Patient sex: M
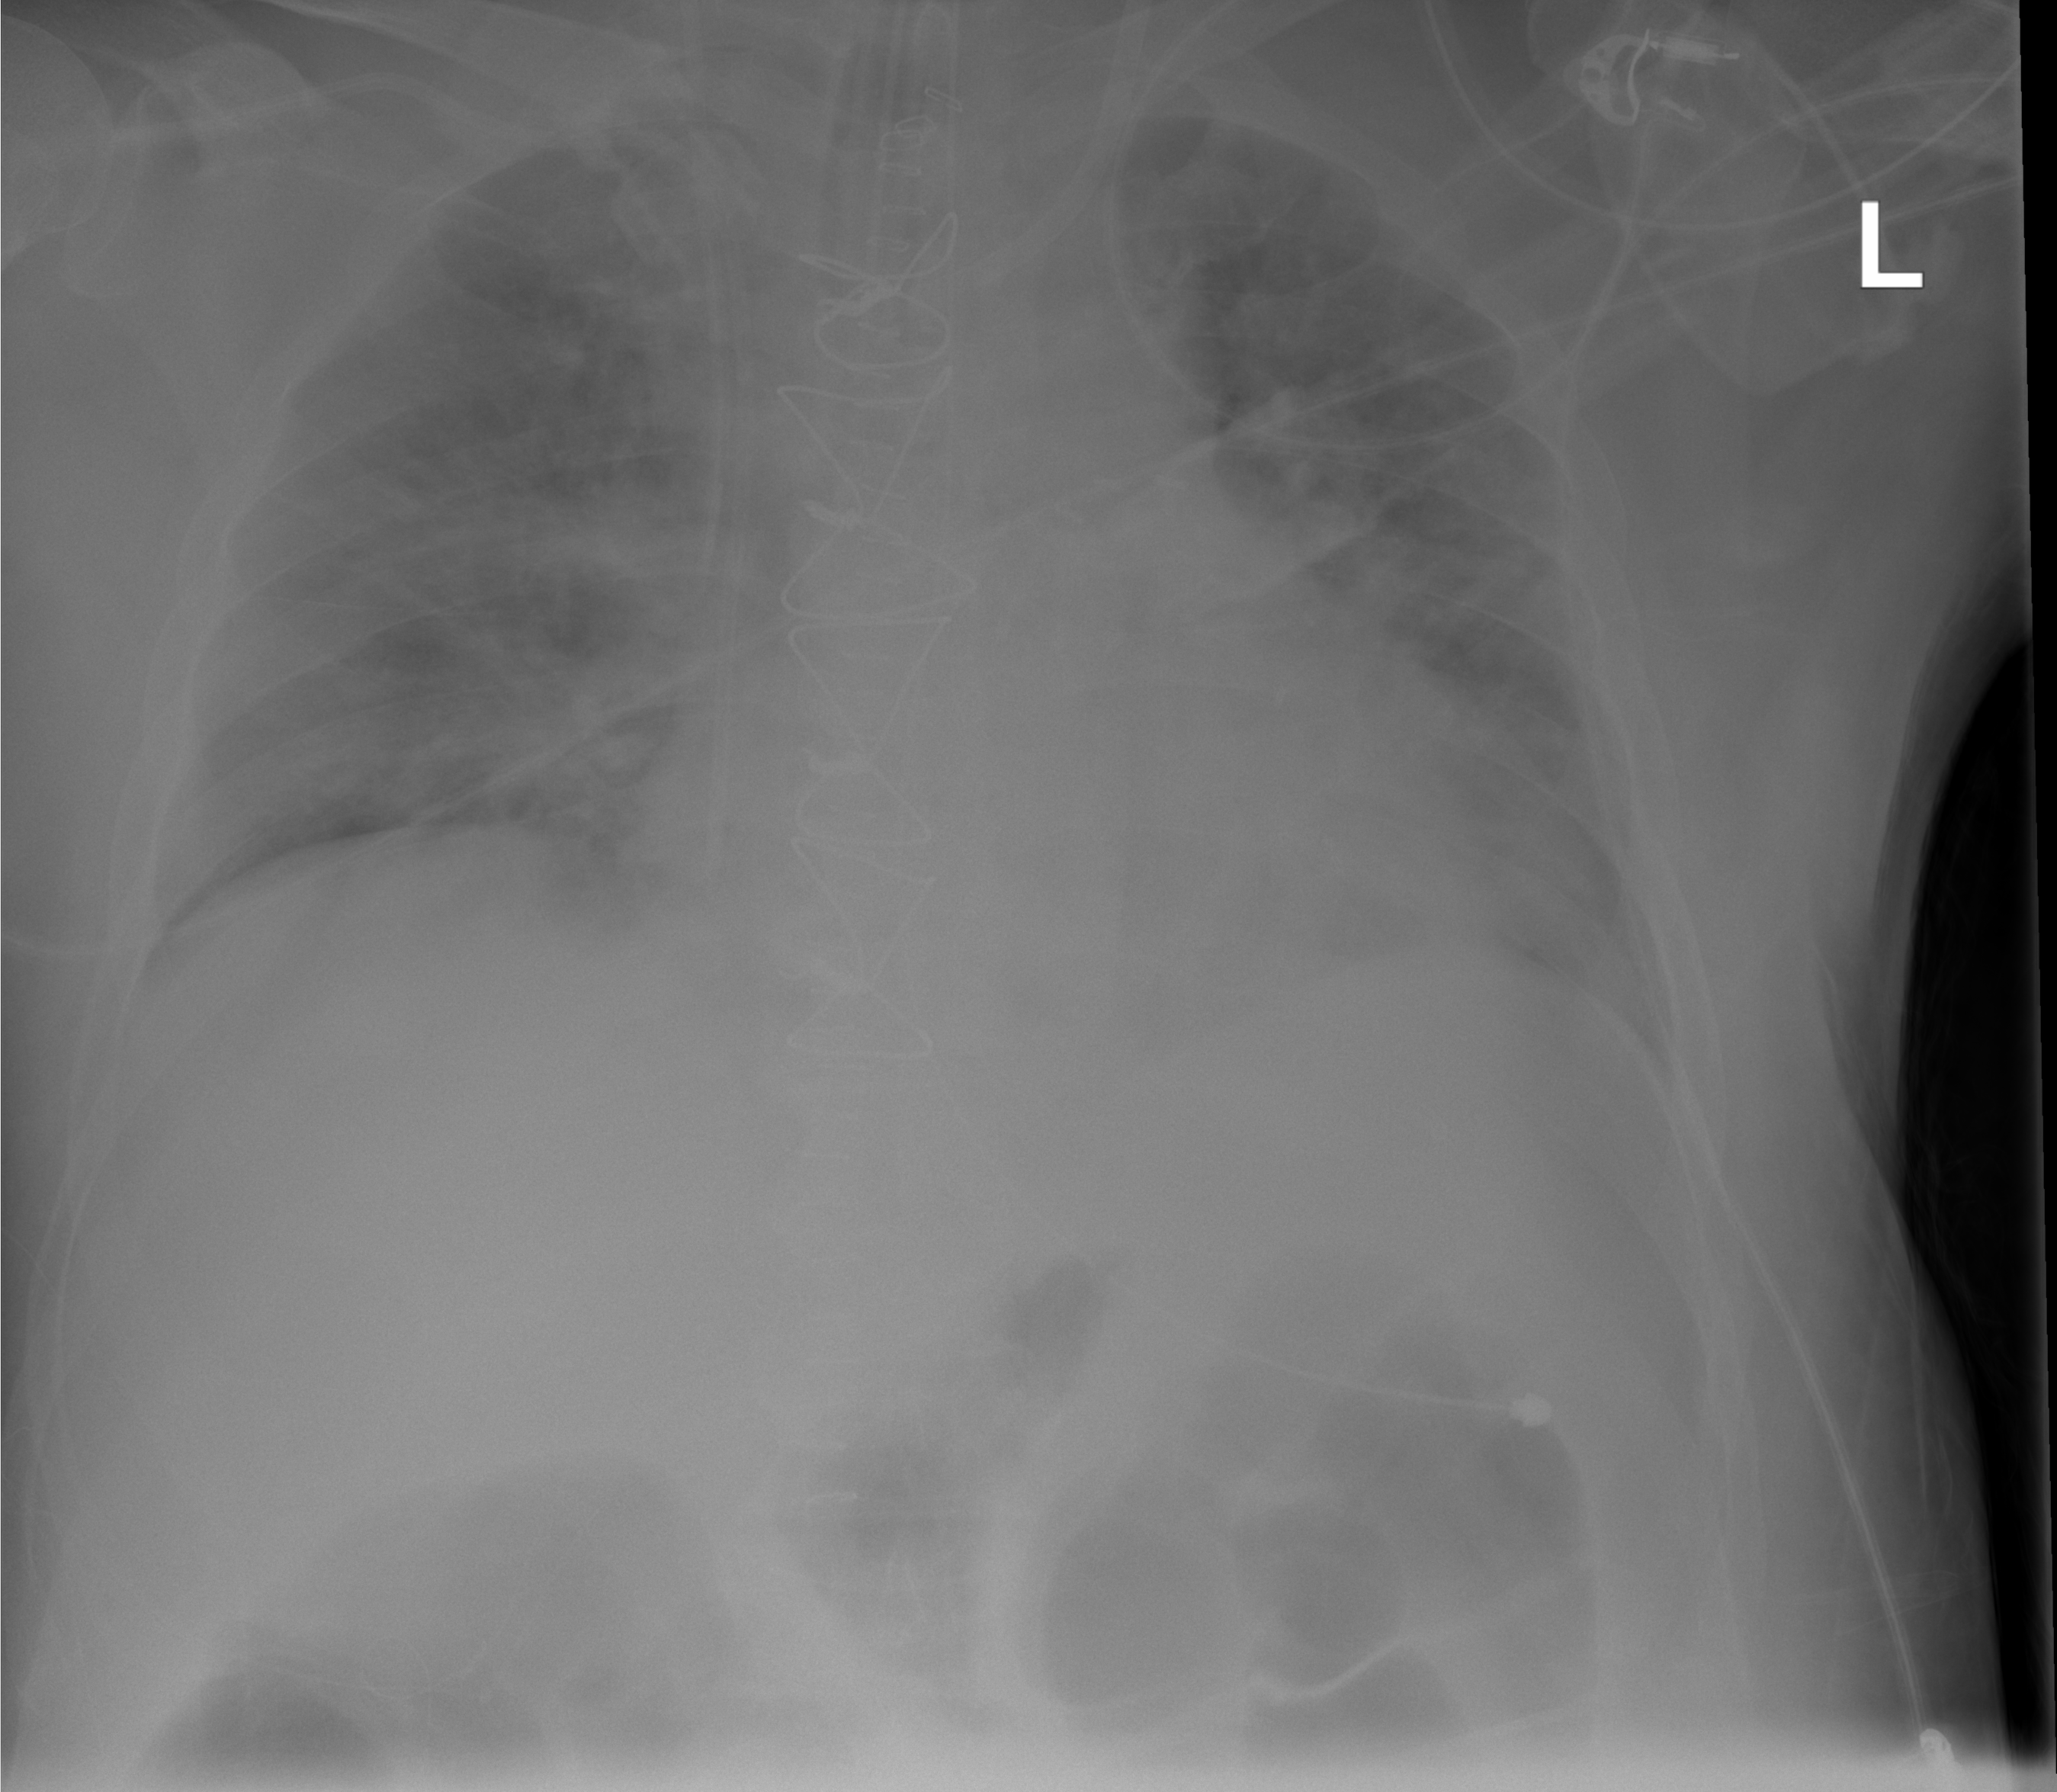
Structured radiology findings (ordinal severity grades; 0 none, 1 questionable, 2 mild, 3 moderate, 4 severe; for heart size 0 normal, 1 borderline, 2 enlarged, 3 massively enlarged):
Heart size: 2
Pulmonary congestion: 2
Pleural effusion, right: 1
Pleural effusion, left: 1
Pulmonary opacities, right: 3
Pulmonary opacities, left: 2
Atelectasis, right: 2
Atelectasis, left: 2